Interaction volume radius: 5 \u00c5
Interaction volume height: 15 \u00c5
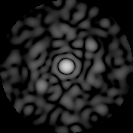
Disorder parameter: 0.8477